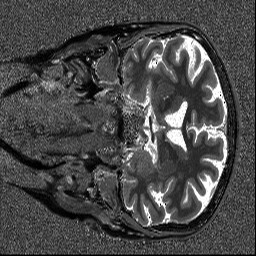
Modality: T1map
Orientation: coronal
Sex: female